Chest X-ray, AP view. Patient: 59 years old, sex F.
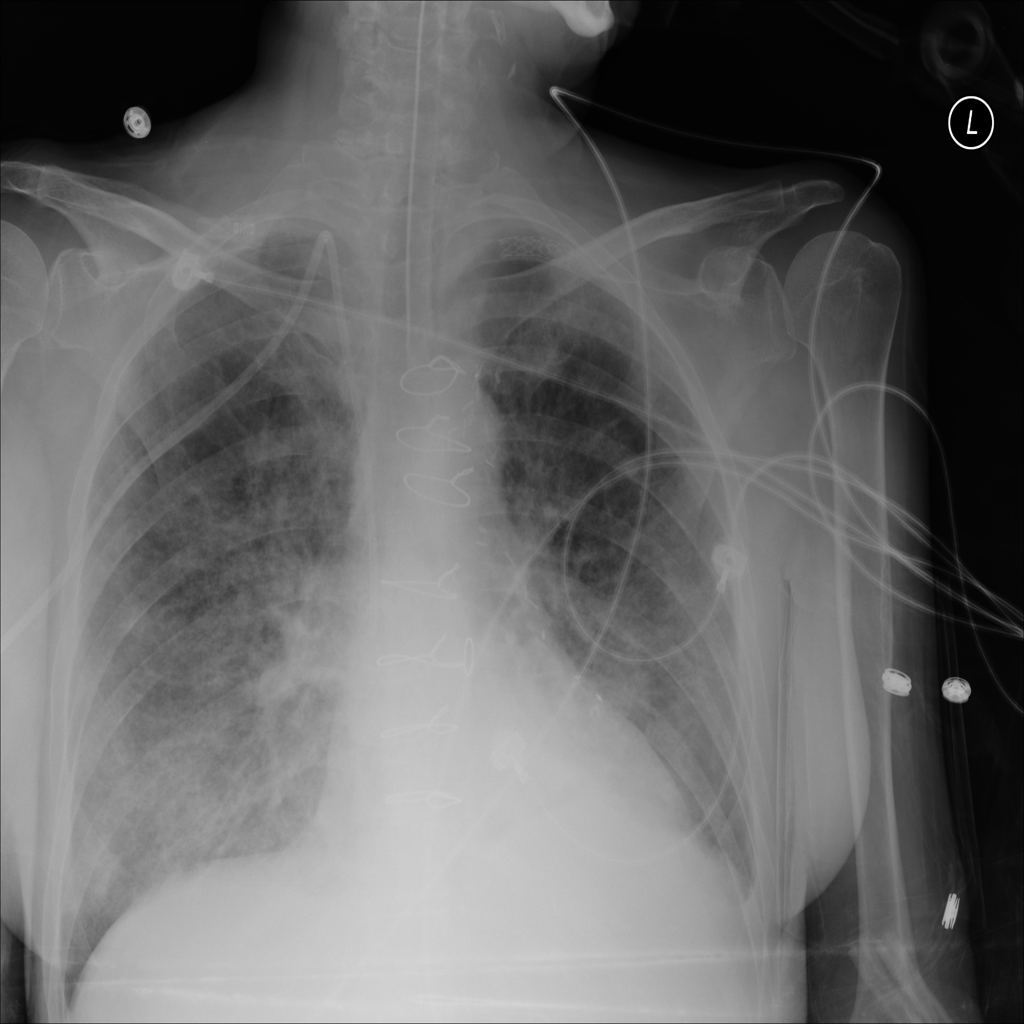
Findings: Consolidation